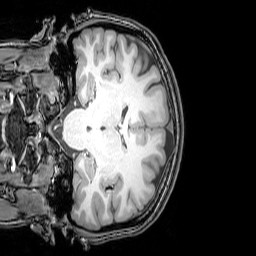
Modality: T1w
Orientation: coronal
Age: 23
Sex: female
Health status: healthy
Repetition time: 0.081 s
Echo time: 0.037 s